Question: I noticed that when i navigate to 'localhost:8080/server.js' (where my server.js is the server-expressjs obviously) the code of my server is shown in the browser!
Even, if i upload the application to openshift, i get the same result (you can test it):
'''
http://tickets-shkobba125.rhcloud.com/
http://tickets-shkobba125.rhcloud.com/server.js
'''
Is this a security issue?
How can i protect my server?
Here my middle-wares:
'''
app.use(express.static(__dirname + '/public')); // set the static files location /public/img will be /img for users
app.use(express.static(__dirname + '/'));
'''
Here my project structure:

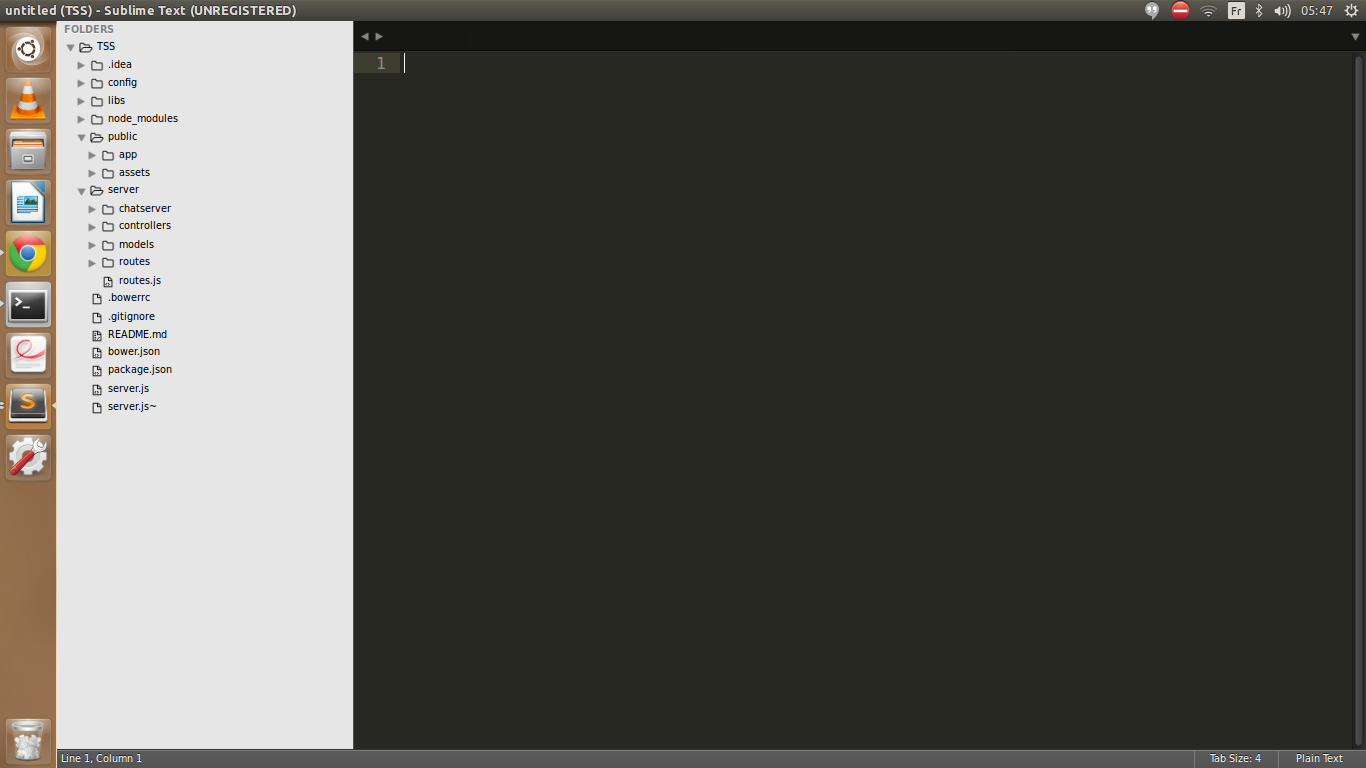
Answer: The obvious answer is to change the directory used in the 'express.static()' middleware if you're using that. Typically there is a 'public' or similarly-named directory that you would create that holds your public assets.
Remove the 'app.use(express.static(__dirname + '/'));', this is what is allowing your code to be public.